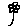
Label: flower